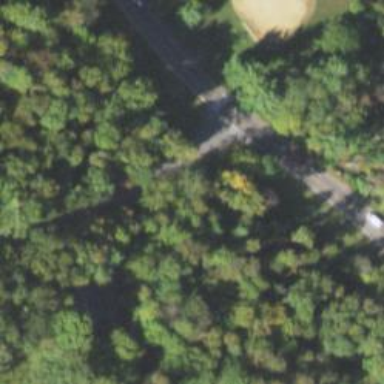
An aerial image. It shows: Asphalt cycleway with unmarked crossing.